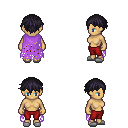
a pixel art fantasy rpg character, female body template, human, tanned skin, maroon tattered cape, red pants, raven short bangs hairstyle, white slippers, four views (front, back, left, right), 2x2 character sprite sheet, small pixel art, hard edges, no anti-aliasing